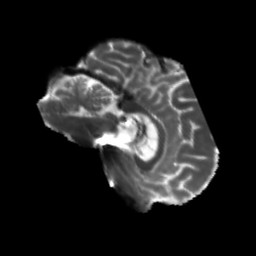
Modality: T2w
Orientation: sagittal
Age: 60
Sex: male
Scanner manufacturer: siemens
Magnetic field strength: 3 T
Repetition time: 5.47 s
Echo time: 0.0854 s